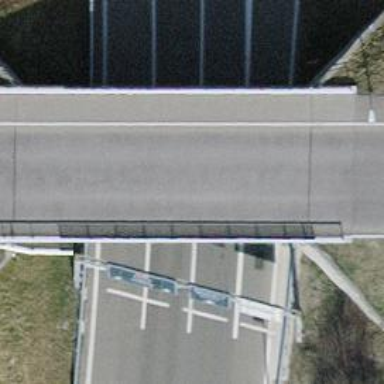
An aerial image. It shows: Asphalt motorway link.